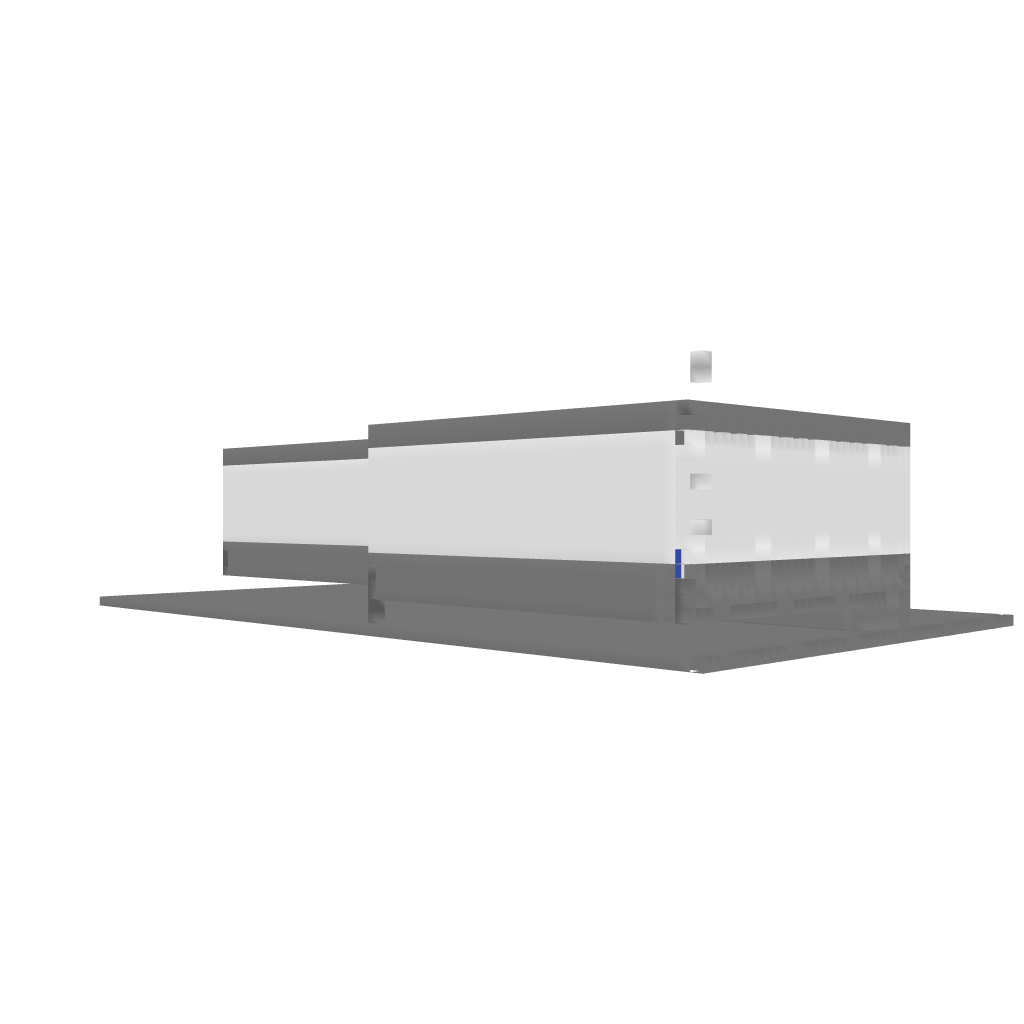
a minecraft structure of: ThePvp bad low quality